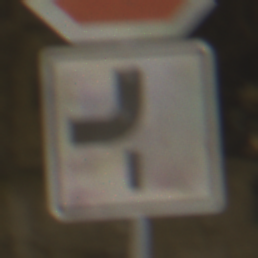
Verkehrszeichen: VerlaufVorfahrtsstrasse7
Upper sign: Stop
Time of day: Night
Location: Outdoor (Urban)
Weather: Clear
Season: NotSpecified
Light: Artificial